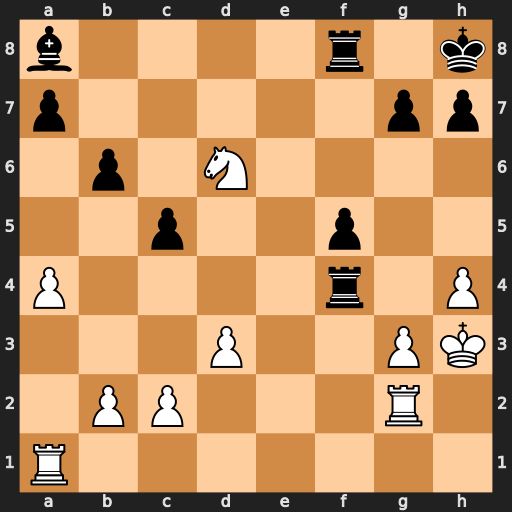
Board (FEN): b4r1k/p5pp/1p1N4/2p2p2/P4r1P/3P2PK/1PP3R1/R7
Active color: w
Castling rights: -
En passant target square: -
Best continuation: gxf4 Bxg2+ Kxg2